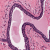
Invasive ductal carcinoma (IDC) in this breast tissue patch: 0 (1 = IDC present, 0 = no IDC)